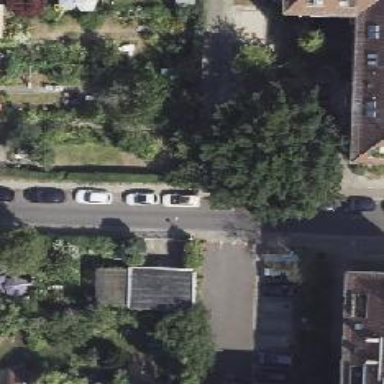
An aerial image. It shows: Residential road with asphalt surface and separate sidewalks. There is parallel parking lane on the left side.